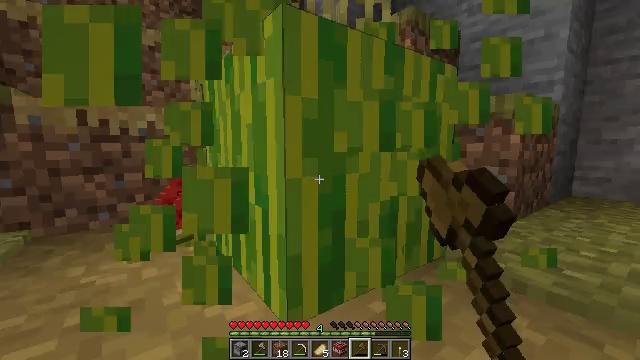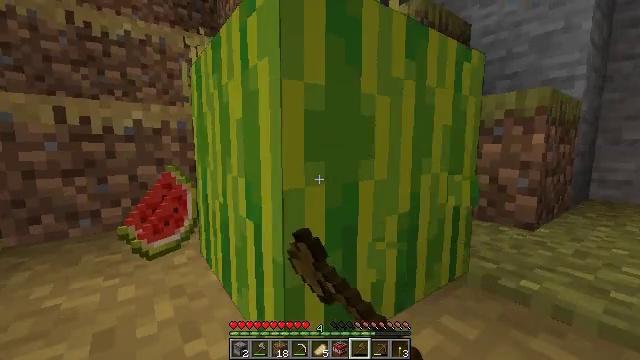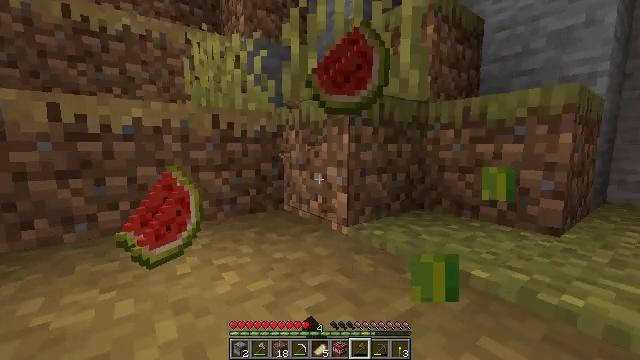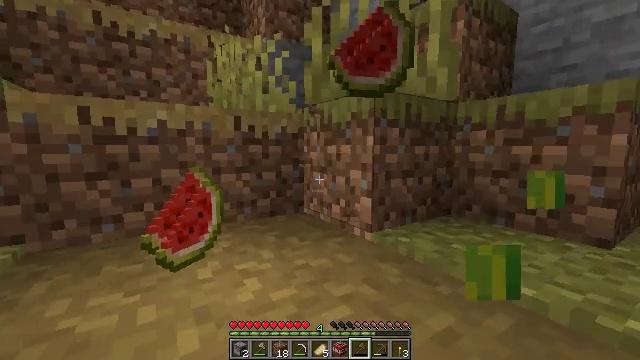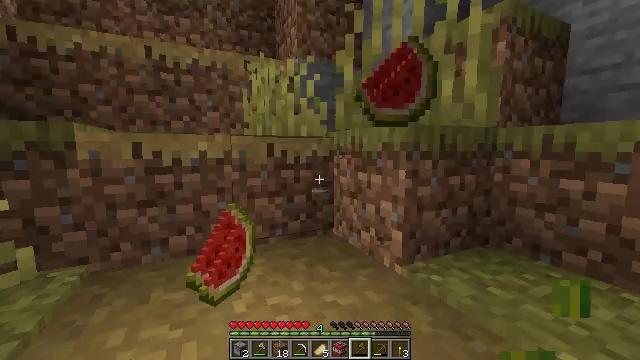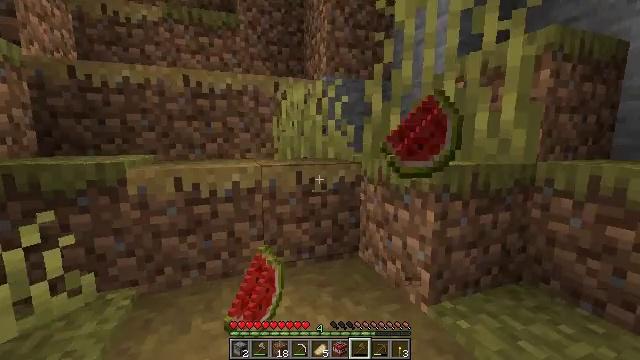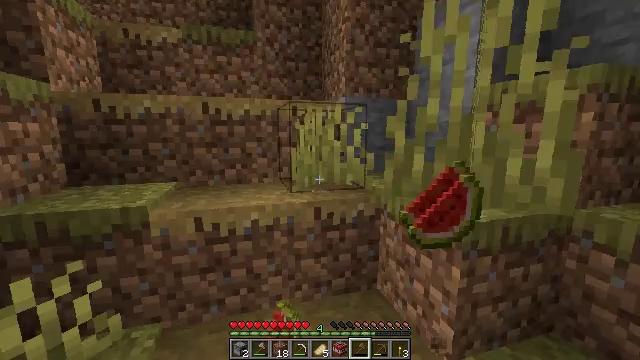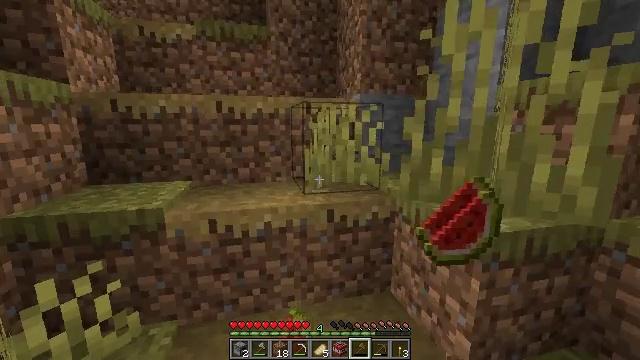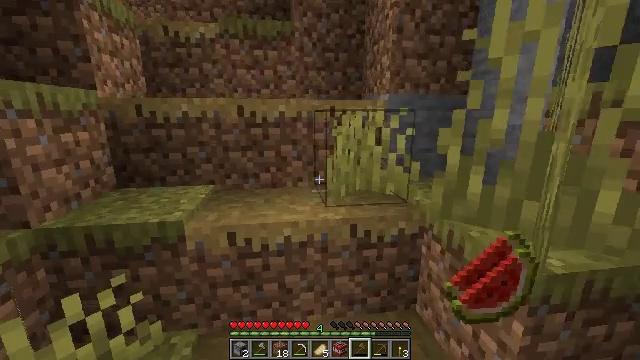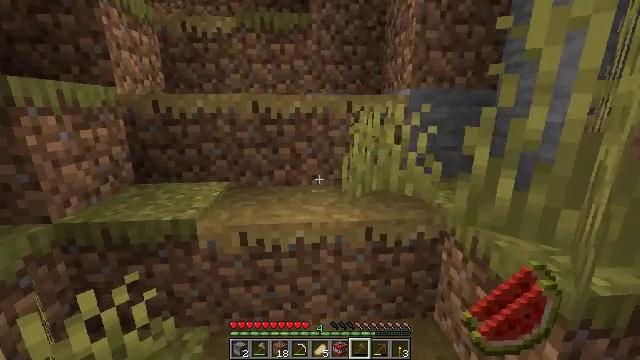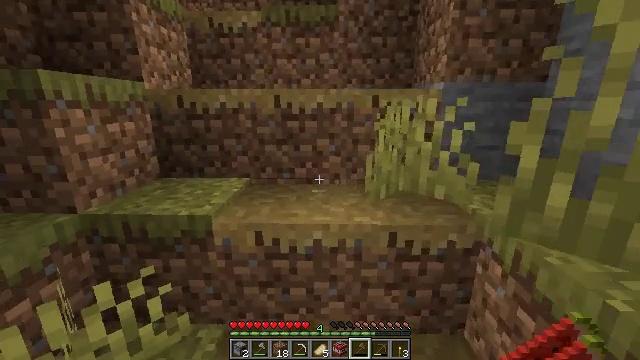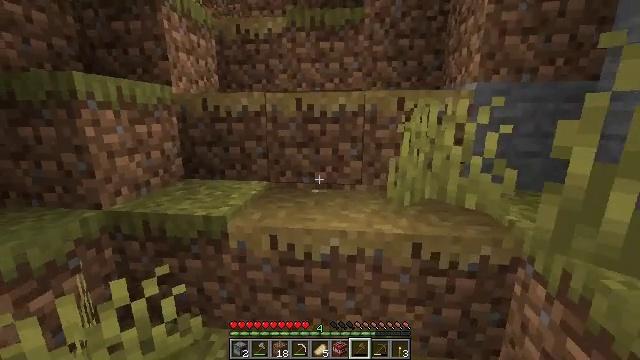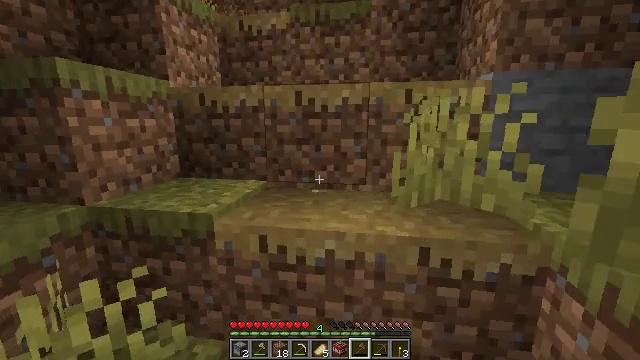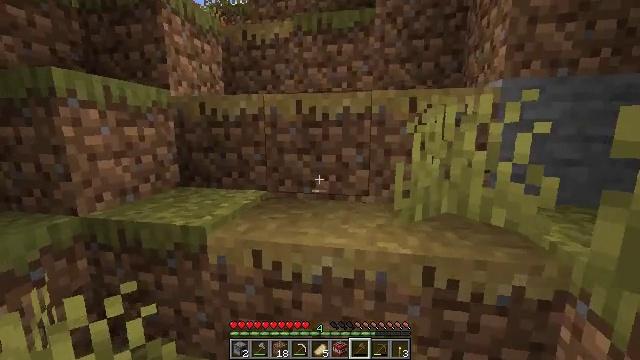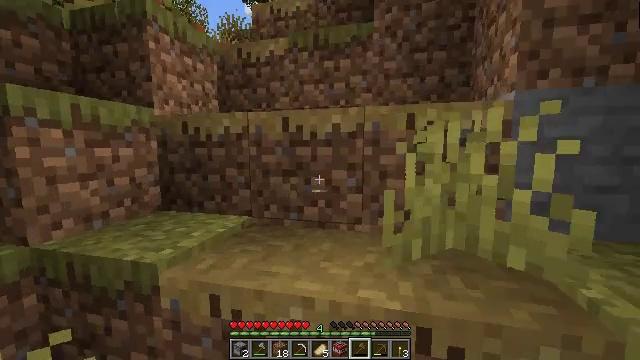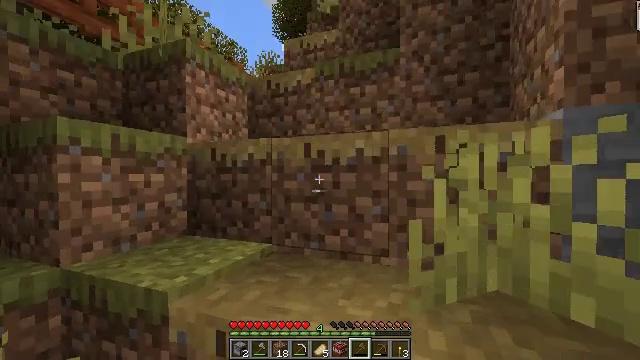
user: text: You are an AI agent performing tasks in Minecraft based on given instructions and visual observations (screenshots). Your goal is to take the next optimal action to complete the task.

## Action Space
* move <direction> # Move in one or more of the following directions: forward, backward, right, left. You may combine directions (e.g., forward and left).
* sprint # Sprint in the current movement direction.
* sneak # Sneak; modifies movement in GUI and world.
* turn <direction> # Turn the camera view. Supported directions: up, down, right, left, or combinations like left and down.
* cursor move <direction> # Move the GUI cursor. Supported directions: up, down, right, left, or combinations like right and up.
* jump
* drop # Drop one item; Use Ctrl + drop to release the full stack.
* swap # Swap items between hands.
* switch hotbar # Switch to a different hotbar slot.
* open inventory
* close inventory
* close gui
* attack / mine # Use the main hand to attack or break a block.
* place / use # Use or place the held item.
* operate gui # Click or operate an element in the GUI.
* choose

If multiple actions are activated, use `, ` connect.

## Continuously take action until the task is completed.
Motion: motion action
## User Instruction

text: Recover the brewing stand by mining it.
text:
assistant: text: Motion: move forward, attack / mine
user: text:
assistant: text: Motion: move forward, attack / mine
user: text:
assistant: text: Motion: move forward, turn left
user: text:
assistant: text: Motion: move forward, turn left, jump
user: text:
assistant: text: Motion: move forward, turn left and down, jump
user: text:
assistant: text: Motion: move forward, turn left and down, jump
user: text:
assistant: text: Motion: move forward and move right, turn left and down, jump
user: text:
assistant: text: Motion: move forward and move right, turn left and down, jump
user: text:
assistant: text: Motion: move forward and move right, turn left and down, jump
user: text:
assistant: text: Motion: move forward and move right, turn left
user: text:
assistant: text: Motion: move forward and move right, turn left and up
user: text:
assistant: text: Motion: move forward and move right, turn left and up
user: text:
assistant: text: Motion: move forward and move right, turn left and up
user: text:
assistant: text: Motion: move forward and move right, turn left and up
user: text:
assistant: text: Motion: move forward, turn left and up
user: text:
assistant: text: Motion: move forward, turn left and up
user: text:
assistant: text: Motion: move forward, turn left and up
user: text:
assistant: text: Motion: move forward, turn left and up
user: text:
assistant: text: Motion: move forward, turn up, jump
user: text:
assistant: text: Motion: move forward, turn left and up, jump
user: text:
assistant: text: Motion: move forward, jump
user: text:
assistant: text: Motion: move forward, jump
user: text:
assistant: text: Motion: move forward, jump
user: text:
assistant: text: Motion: move forward, jump
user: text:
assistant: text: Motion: move forward, turn left
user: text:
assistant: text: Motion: move forward, turn left
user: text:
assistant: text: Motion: move forward and move right
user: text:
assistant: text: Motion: move forward and move right, jump
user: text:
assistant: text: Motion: move forward and move right, turn down, jump
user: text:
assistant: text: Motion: move forward and move right, turn right and down, jump